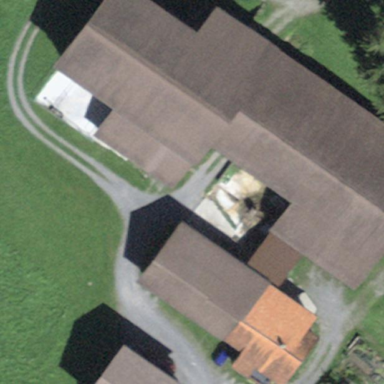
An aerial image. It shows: Farm with farmyard.